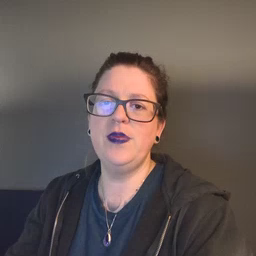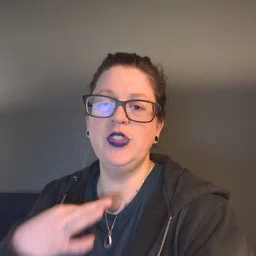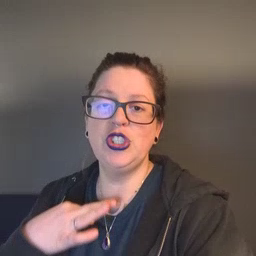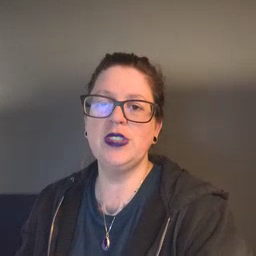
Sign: shirt